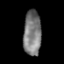
Tissue: prostate
Cell type: Myeloid cells
Senescence score: 0.3328
Nuclear area (px): 786
Mean DAPI intensity: 122.178